Field crop: tomato
Growth stage: 1
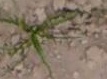
Species: cyperus